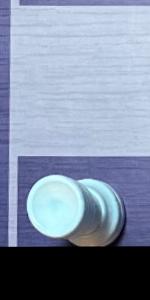
Label: Rook_White